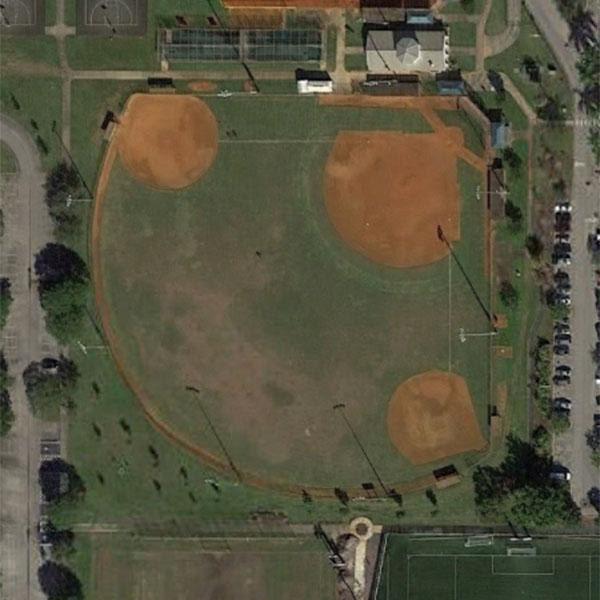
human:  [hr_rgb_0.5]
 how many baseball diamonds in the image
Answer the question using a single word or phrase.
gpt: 3